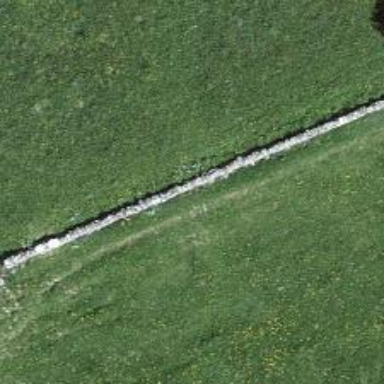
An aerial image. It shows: Dry stone wall barrier.